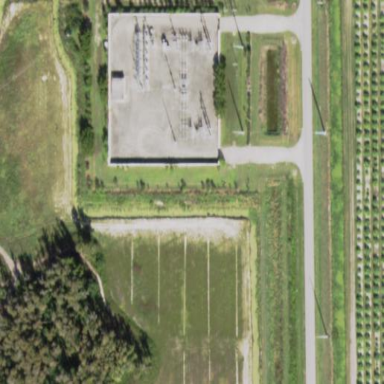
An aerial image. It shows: Distribution power substation surrounded by wall.